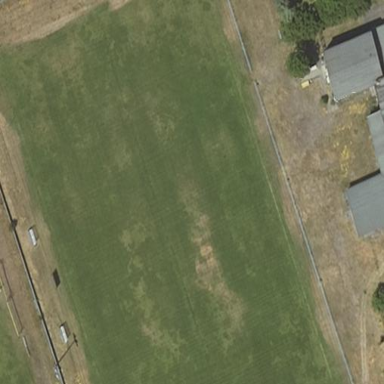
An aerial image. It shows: Grass pitch designated for soccer.